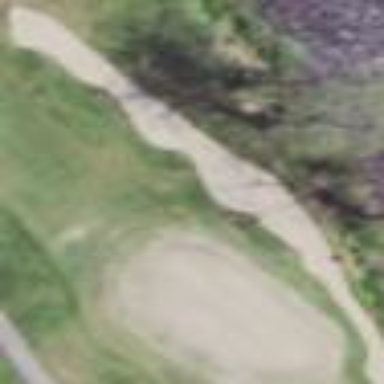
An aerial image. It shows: Sandy area is golf bunker.